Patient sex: M
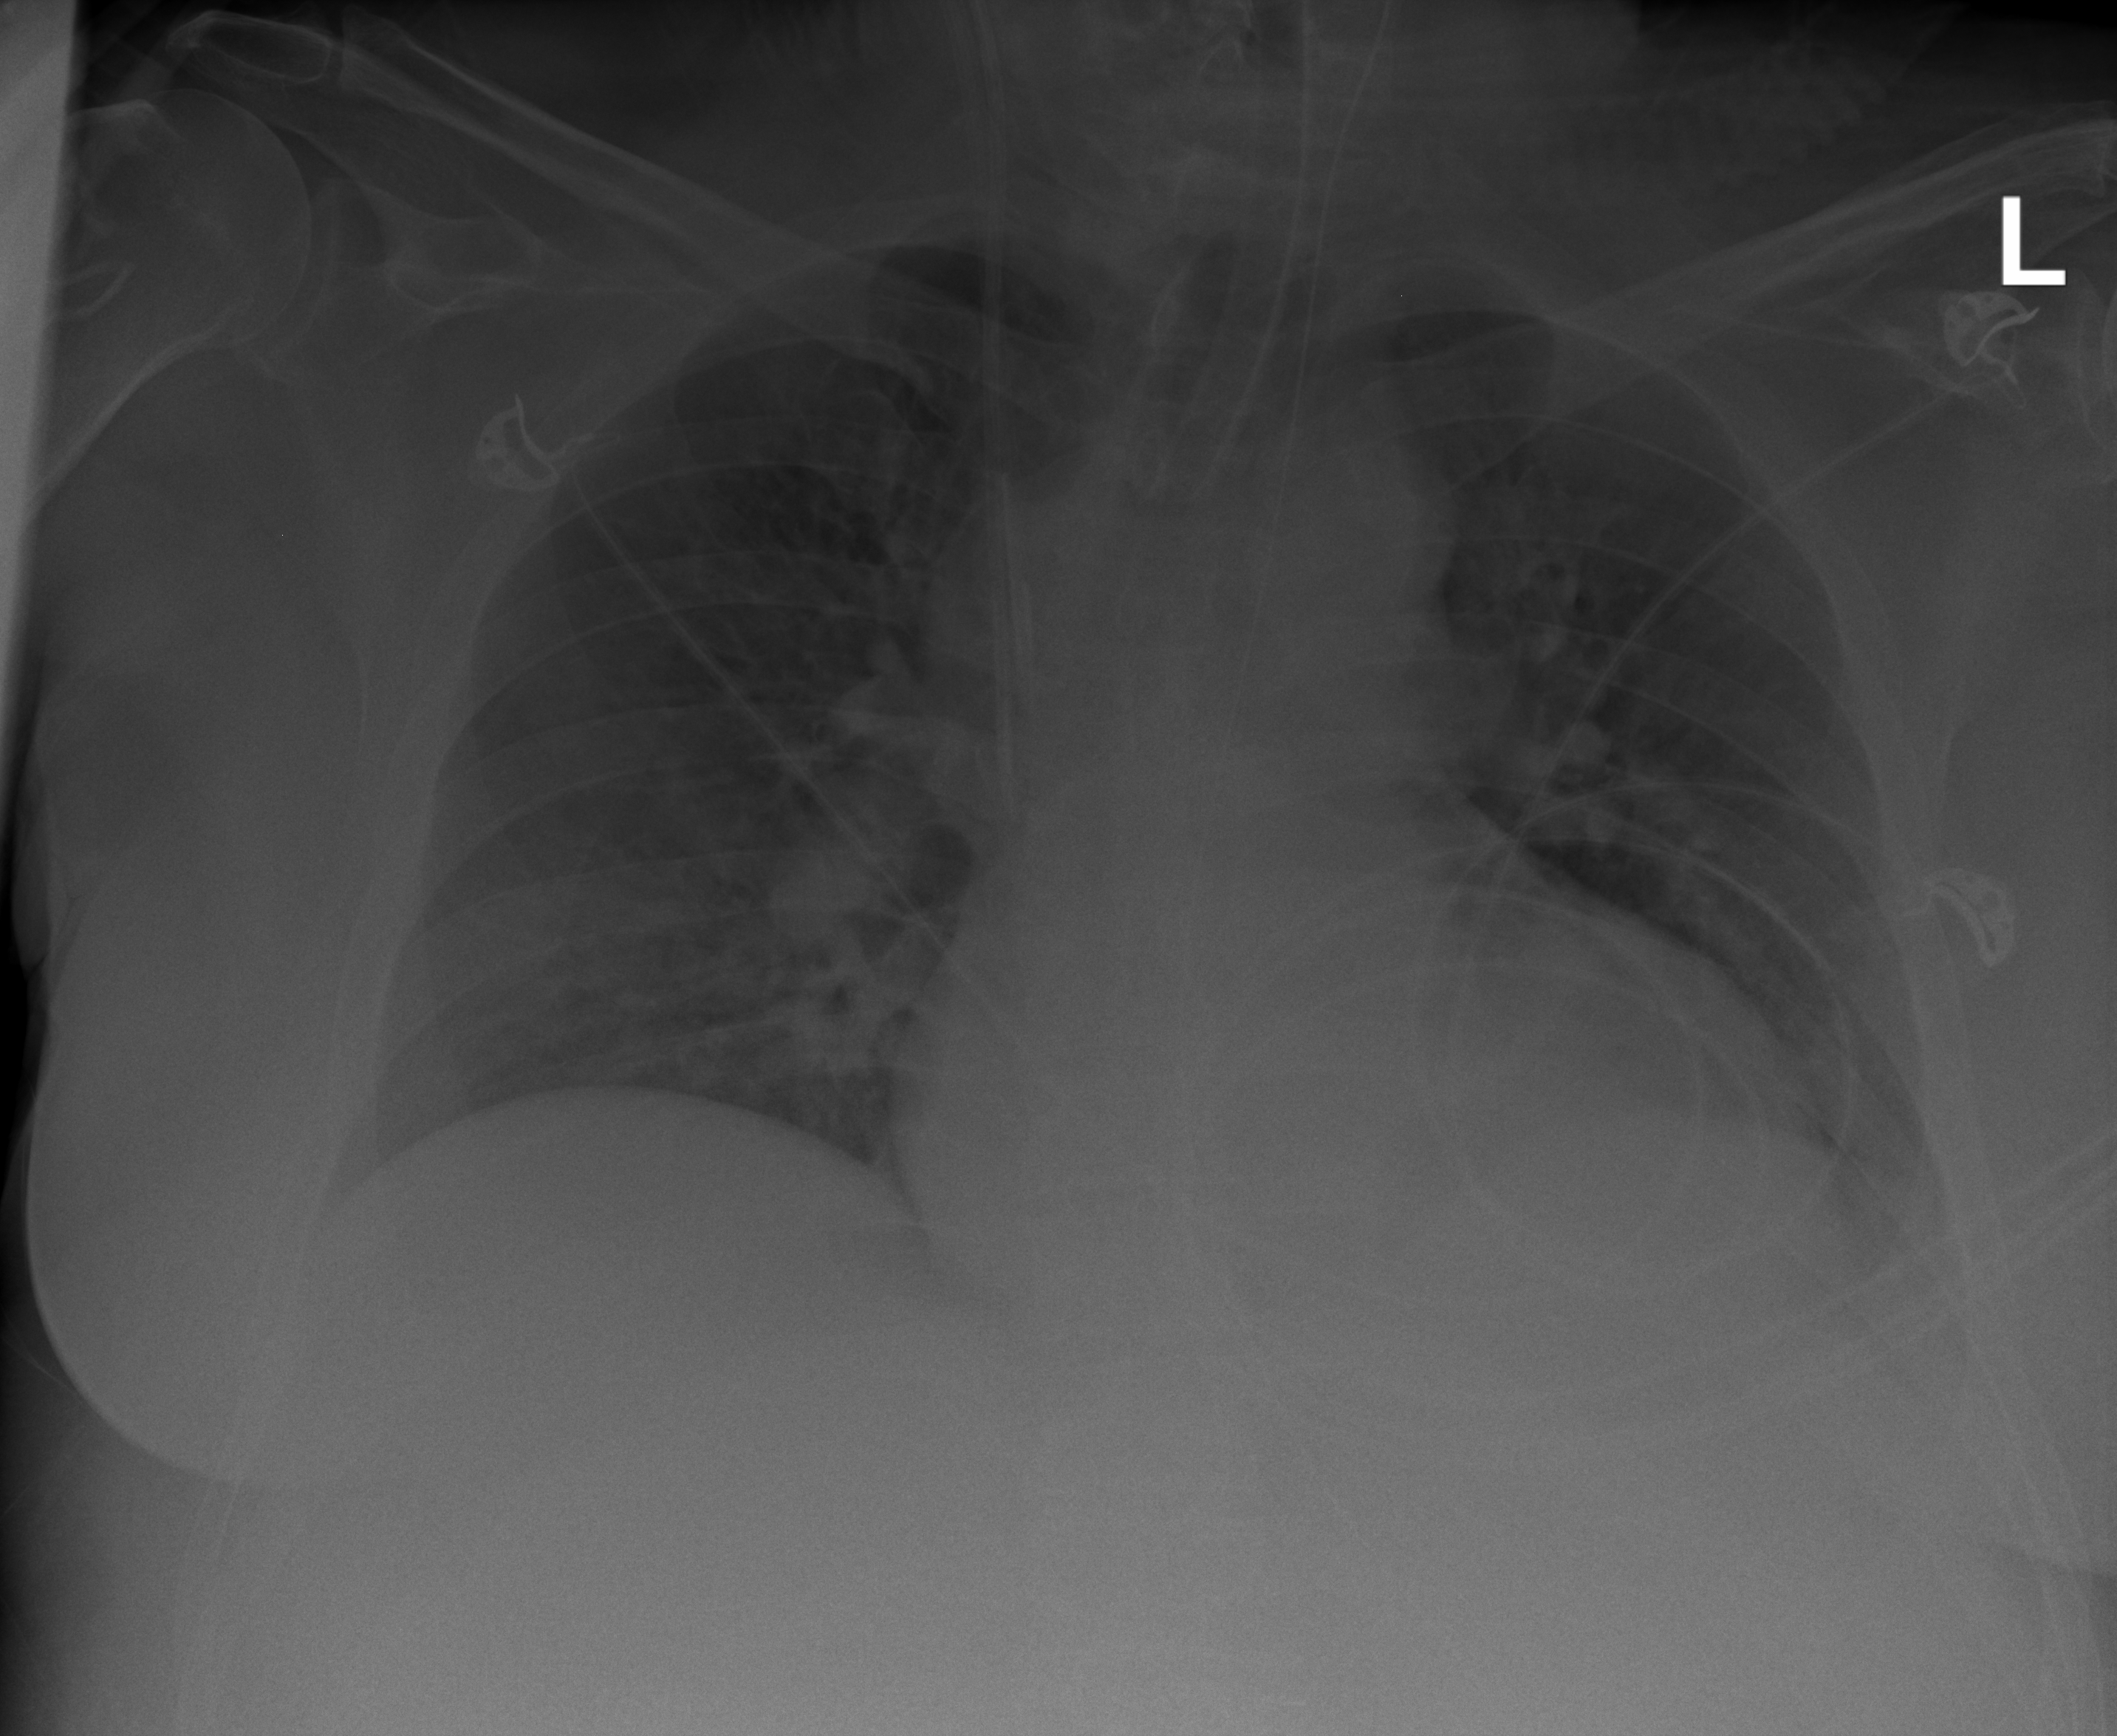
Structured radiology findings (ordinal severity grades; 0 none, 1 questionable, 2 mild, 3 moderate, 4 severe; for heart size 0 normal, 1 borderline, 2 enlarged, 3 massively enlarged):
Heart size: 1
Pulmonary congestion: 0
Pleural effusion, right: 0
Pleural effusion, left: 0
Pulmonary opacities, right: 2
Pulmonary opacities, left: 0
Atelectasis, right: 0
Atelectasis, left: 0